Question: I have a table and inside there is one and one element. I've set the select to take up all the width and it works. But now the cells don't take 50:50 space - instead the second td is always smaller.
-

Code:
'''
<table border="1" width="150px">
<tr><th colspan="2">Tvoje igre</th></tr>
<tr><td class="row_title" align="right" width="50%">St. iger:</td><td id="st_iger">0</td></tr>
<tr><td class="row_title"align="right">St. zmag:</td><td id="st_zmag">0</td></tr>
<tr><th colspan="2">Vse igre</th></tr>
<tr><td class="row_title" align="right">St. iger:</td><td>0</td></tr>
<tr><td class="row_title" align="right">St. zmag:</td><td>0</td></tr>
<tr><th colspan="2">Nova igra</th></tr>
<tr><td colspan="2"><select id="dropdown">
<option>CSS lastnosti</option>
<option>JavaScript funkcije</option>
</select></td></tr>
<tr><td colspan="2"><button type="btn_nova_igra" onclick="novaIgra()">Nova igra</button></td></tr>
</table>
'''
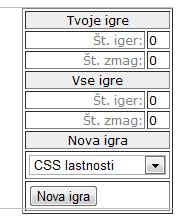
Answer: do you want to stretch the button? why you don't use this:
'''
<button style="width: 100%;" type="btn_nova_igra" onclick="novaIgra()">Nova igra</button>
'''